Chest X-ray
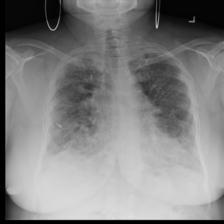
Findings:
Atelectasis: negative
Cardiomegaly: negative
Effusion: negative
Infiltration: negative
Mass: negative
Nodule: negative
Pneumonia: negative
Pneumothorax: negative
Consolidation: negative
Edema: negative
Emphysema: negative
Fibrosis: positive
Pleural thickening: negative
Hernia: negative